Question: I am new to the Ionic framework and I am trying to start the app with a full screen background image like this:

I did manage to remove the statusbar it was shown in the tutorial. But how do I add a full screen image? When I added this to the style.css it didn't react:
'''
html, body{
background-image: black;
}
'''
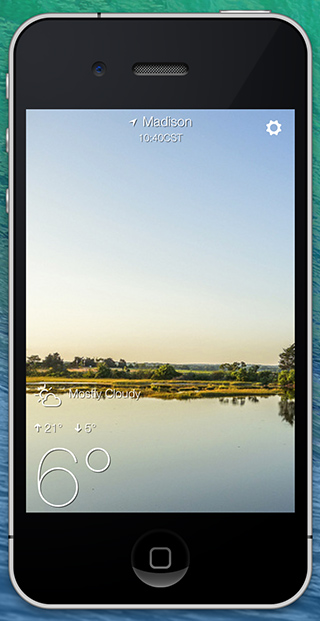
Answer: In your css, try:
'''
.scroll-content {
background: url(image) [add image position info here];
[add any more properties here]
}
'''
This will set the background for the full content area.